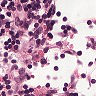
Metastatic tissue present: no